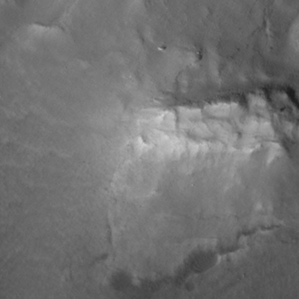
Label: non_frost